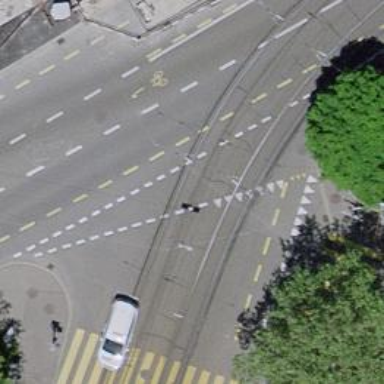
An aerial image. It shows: Tram level crossing on railway.